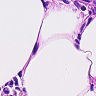
Metastatic tissue present: no